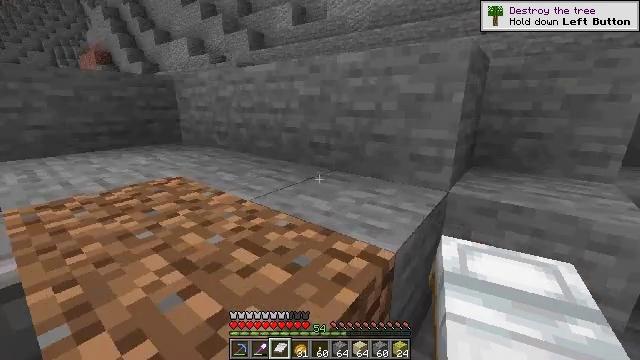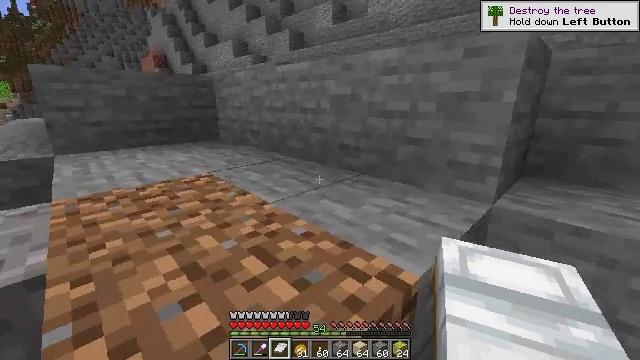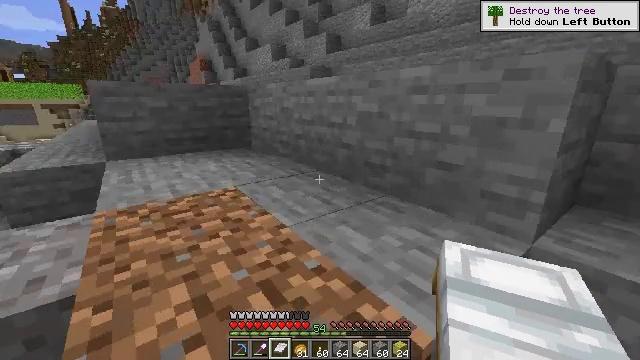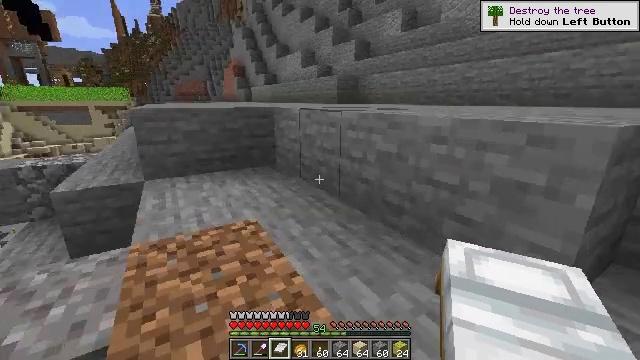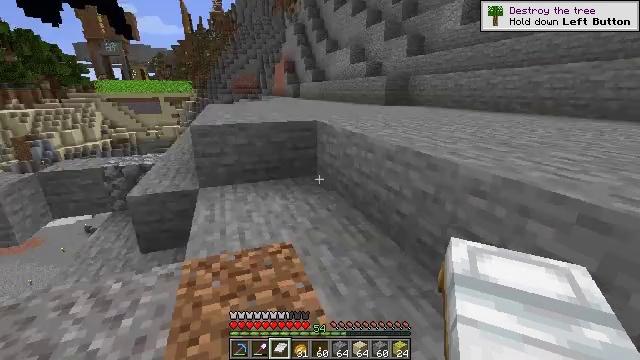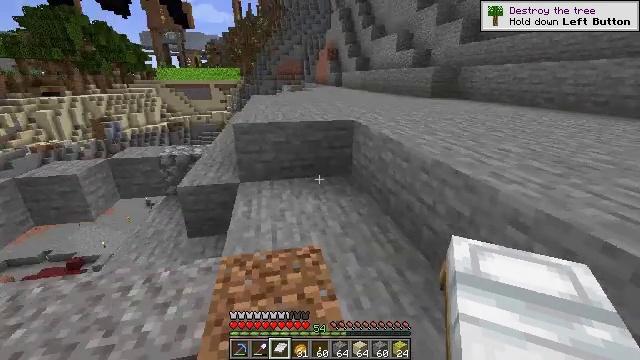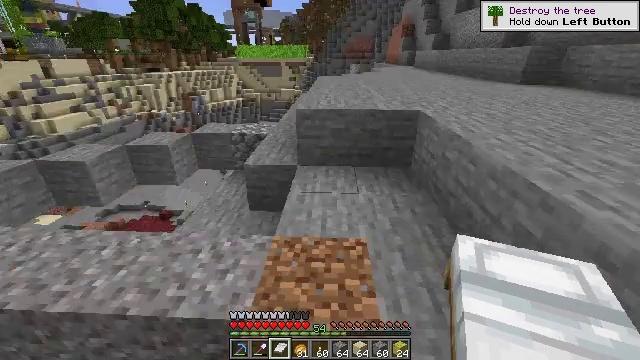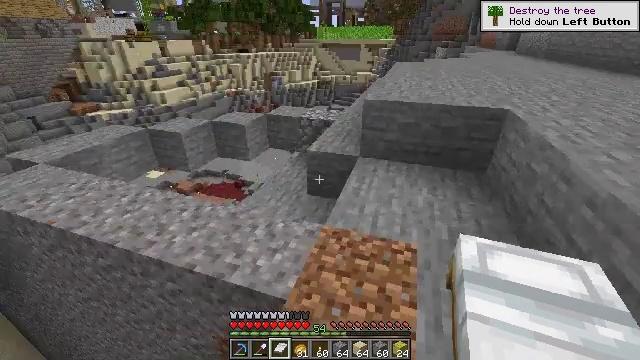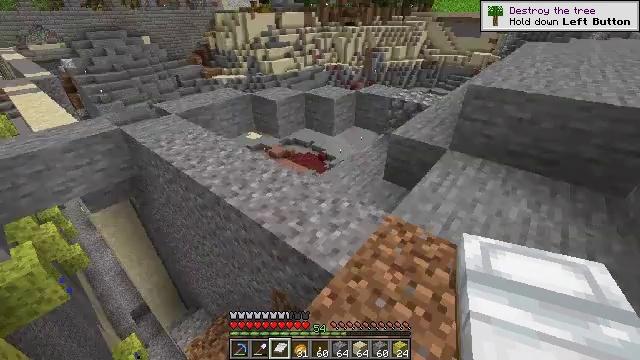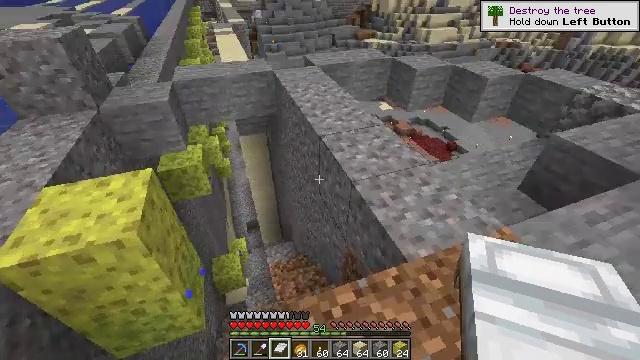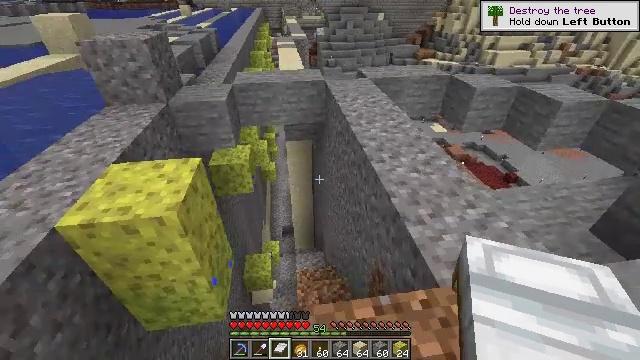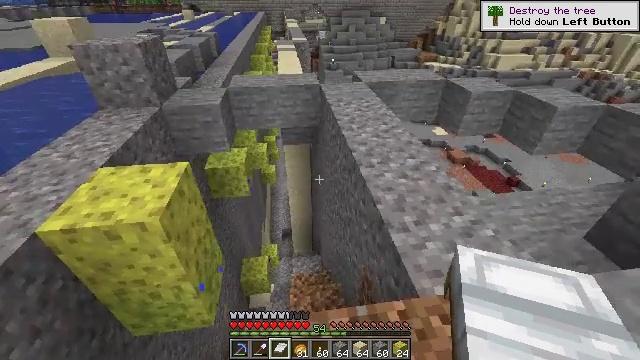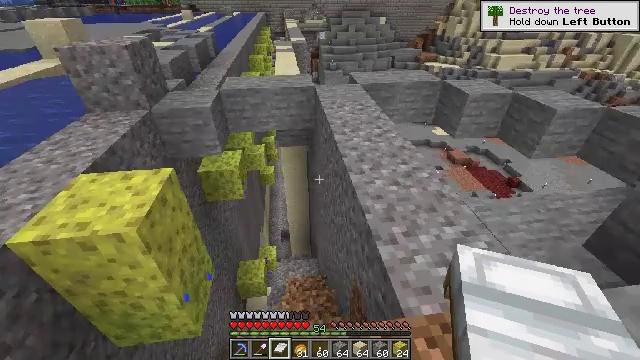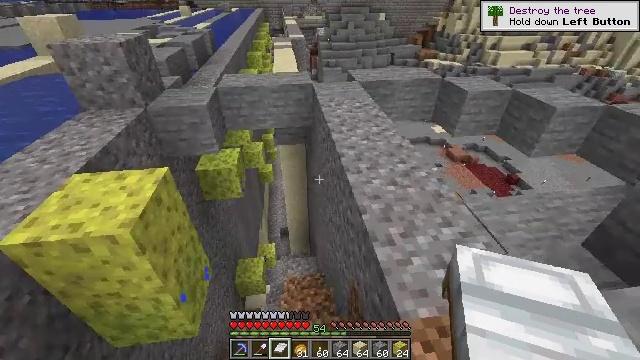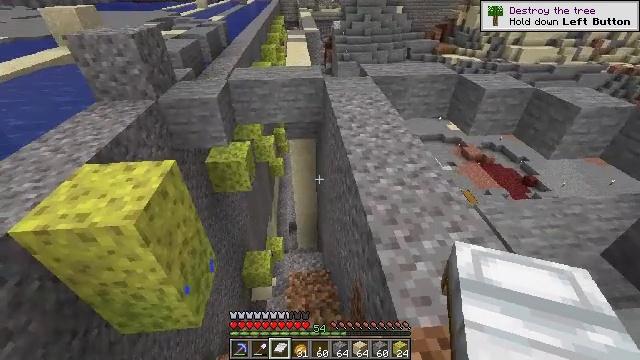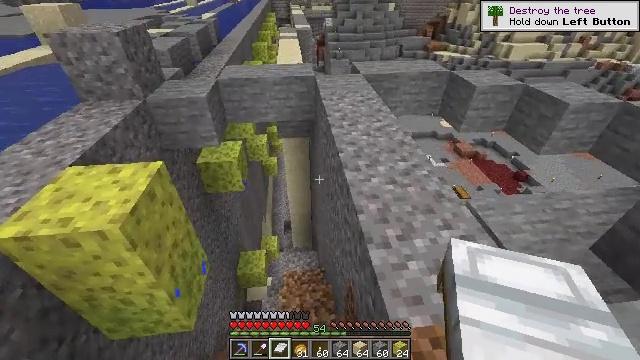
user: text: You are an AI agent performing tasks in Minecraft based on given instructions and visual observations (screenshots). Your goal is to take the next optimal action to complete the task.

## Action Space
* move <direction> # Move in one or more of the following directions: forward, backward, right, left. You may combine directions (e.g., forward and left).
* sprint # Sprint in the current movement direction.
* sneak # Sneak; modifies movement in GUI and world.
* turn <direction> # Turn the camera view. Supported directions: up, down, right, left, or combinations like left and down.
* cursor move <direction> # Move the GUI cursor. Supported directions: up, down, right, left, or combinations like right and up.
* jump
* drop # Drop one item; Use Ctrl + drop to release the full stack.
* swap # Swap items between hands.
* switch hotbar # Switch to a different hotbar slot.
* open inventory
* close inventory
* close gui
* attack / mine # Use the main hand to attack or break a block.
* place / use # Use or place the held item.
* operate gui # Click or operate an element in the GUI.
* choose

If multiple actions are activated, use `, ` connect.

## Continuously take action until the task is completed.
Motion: motion action
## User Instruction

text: mine block sponge
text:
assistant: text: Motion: move forward, turn left
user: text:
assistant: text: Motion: move forward, turn left, jump
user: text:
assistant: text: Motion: move forward, turn left, jump
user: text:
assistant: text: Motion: move forward, turn left and down, jump
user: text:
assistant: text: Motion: move forward, turn left and down
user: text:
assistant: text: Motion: move forward, turn left and down
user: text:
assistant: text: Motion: move forward, turn left and down
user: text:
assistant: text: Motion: move forward and move right, turn left and down
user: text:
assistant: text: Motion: move forward and move right, turn left and down
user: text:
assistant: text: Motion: move forward and move right, turn left and up
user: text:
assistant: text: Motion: move forward and move right
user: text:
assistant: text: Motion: move forward
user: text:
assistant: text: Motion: no_op
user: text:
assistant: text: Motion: turn left and down
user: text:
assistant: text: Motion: turn right
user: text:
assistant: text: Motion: turn right and up
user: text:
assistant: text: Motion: turn up
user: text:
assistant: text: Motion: no_op
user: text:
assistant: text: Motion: no_op
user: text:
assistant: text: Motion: turn left and down
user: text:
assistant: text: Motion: turn left
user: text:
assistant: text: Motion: turn left and down
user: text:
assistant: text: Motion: turn left and down
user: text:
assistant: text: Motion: turn left and down
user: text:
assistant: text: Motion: turn left
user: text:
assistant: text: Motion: turn left
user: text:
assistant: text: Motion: turn left and down
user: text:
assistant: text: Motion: turn left
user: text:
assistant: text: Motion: no_op
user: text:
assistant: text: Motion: move forward and move left